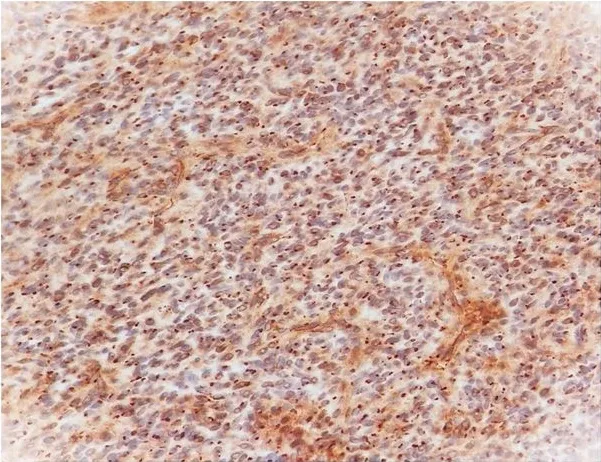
Photomicrograph of the tumor. Positive perinuclear staining for beta-catenin was observed in the majority of tumor cells (x400).
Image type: pathology (immunostaining)